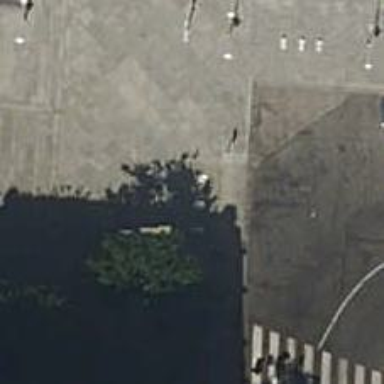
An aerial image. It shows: Rising bollard is in place as barrier.